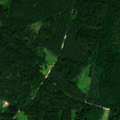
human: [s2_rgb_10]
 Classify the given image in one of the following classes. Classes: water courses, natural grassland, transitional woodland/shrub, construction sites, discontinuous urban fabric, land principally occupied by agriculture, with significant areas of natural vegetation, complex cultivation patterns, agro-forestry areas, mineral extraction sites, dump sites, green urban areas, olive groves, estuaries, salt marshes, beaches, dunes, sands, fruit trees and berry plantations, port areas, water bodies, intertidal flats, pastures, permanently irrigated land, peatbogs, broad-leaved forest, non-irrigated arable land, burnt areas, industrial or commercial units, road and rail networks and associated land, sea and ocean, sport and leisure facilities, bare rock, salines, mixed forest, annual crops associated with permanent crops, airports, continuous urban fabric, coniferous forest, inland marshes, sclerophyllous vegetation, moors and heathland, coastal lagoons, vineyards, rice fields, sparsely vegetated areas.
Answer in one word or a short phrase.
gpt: complex cultivation patterns, coniferous forest, mixed forest, transitional woodland/shrub